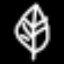
Label: leaf